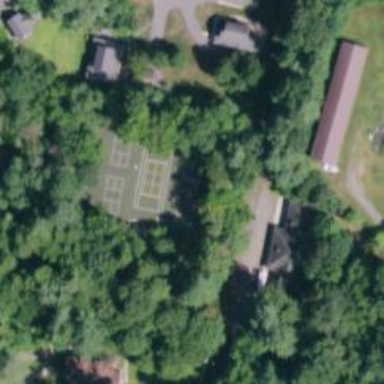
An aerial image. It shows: Tennis court on pitch designated for leisure land.